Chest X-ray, AP view. Patient: 39 years old, sex F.
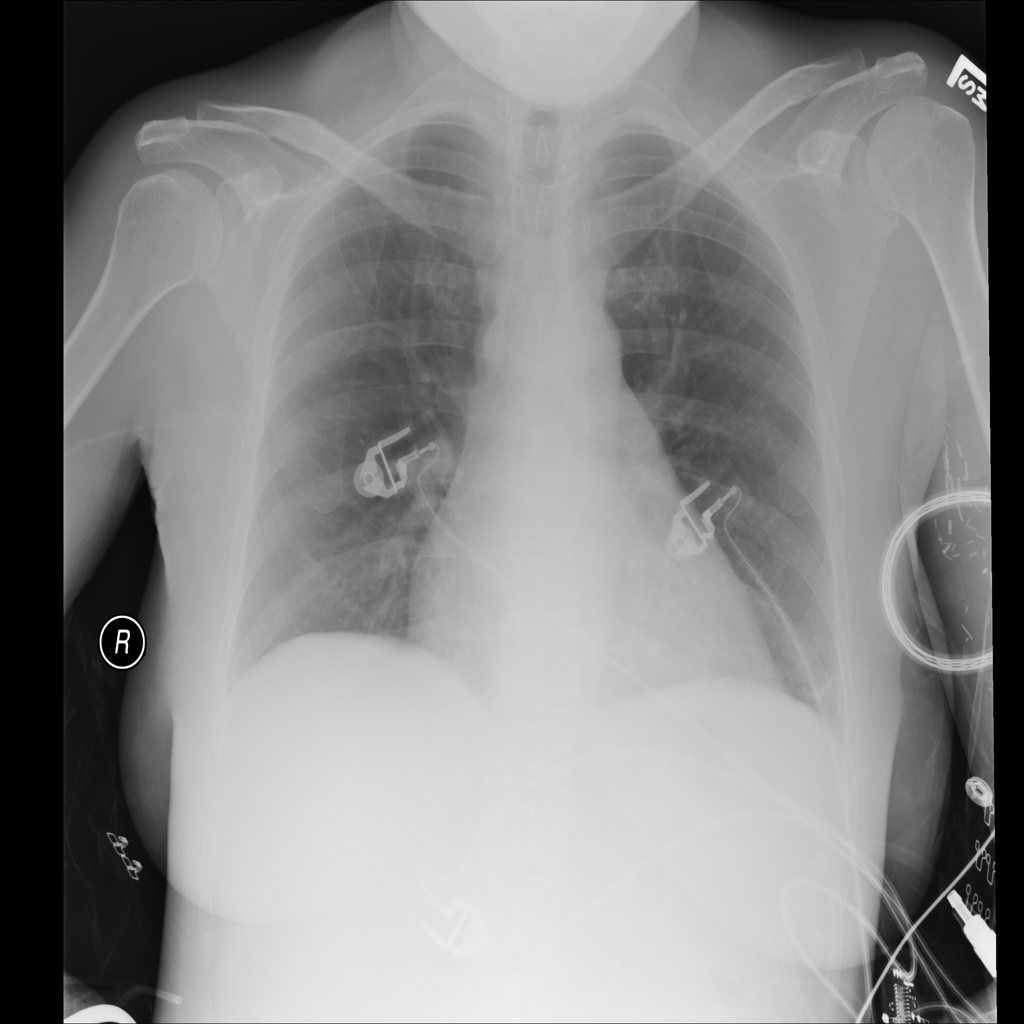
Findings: Atelectasis